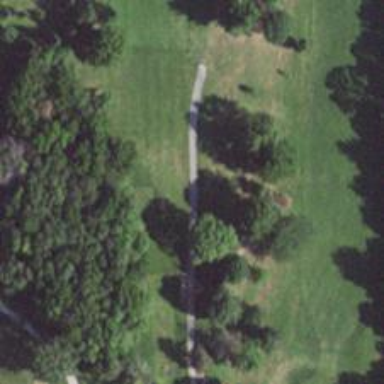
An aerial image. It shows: Service road designated as golf cart path.